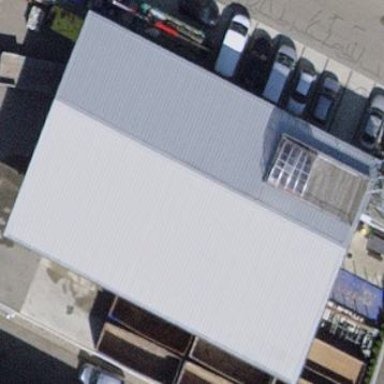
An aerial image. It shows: Industrial building.